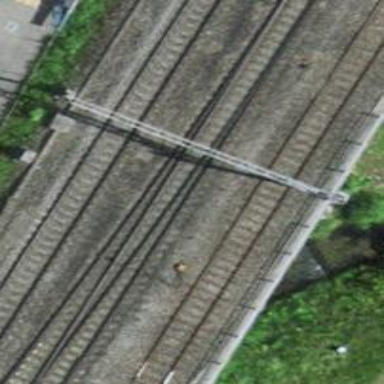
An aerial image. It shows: Rail siding with electrified contact lines.